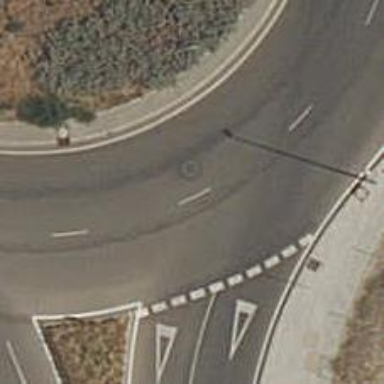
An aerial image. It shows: Residential road that intersects with roundabout.